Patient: sex M, age 36
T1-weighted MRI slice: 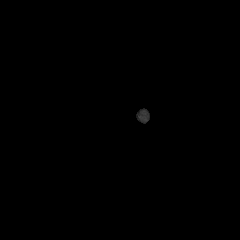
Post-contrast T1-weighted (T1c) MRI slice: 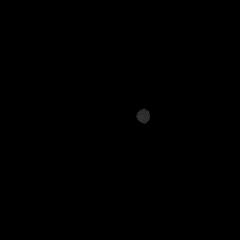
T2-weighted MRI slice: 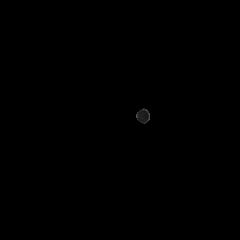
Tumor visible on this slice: no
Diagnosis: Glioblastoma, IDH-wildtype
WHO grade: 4